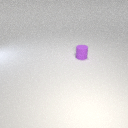
small purple rubber cylinder